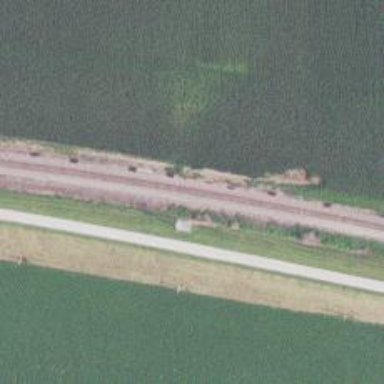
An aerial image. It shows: Railway track.